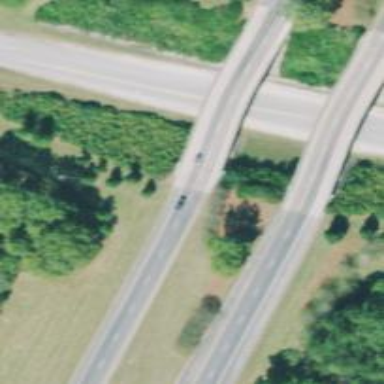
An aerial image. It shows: Bridge over motorway.